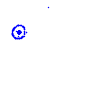
Particle: pion